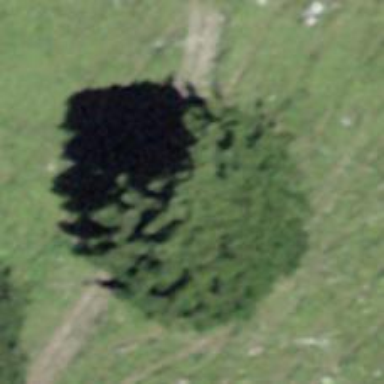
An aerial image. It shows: Needle-leaved tree in natural setting.